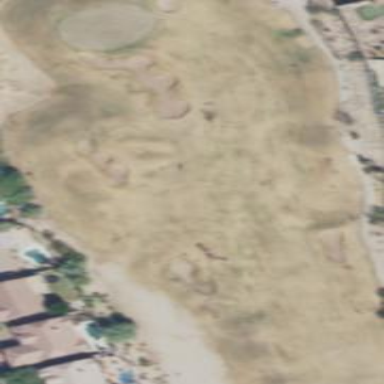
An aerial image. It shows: Rough golf area with grass surface.